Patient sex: F
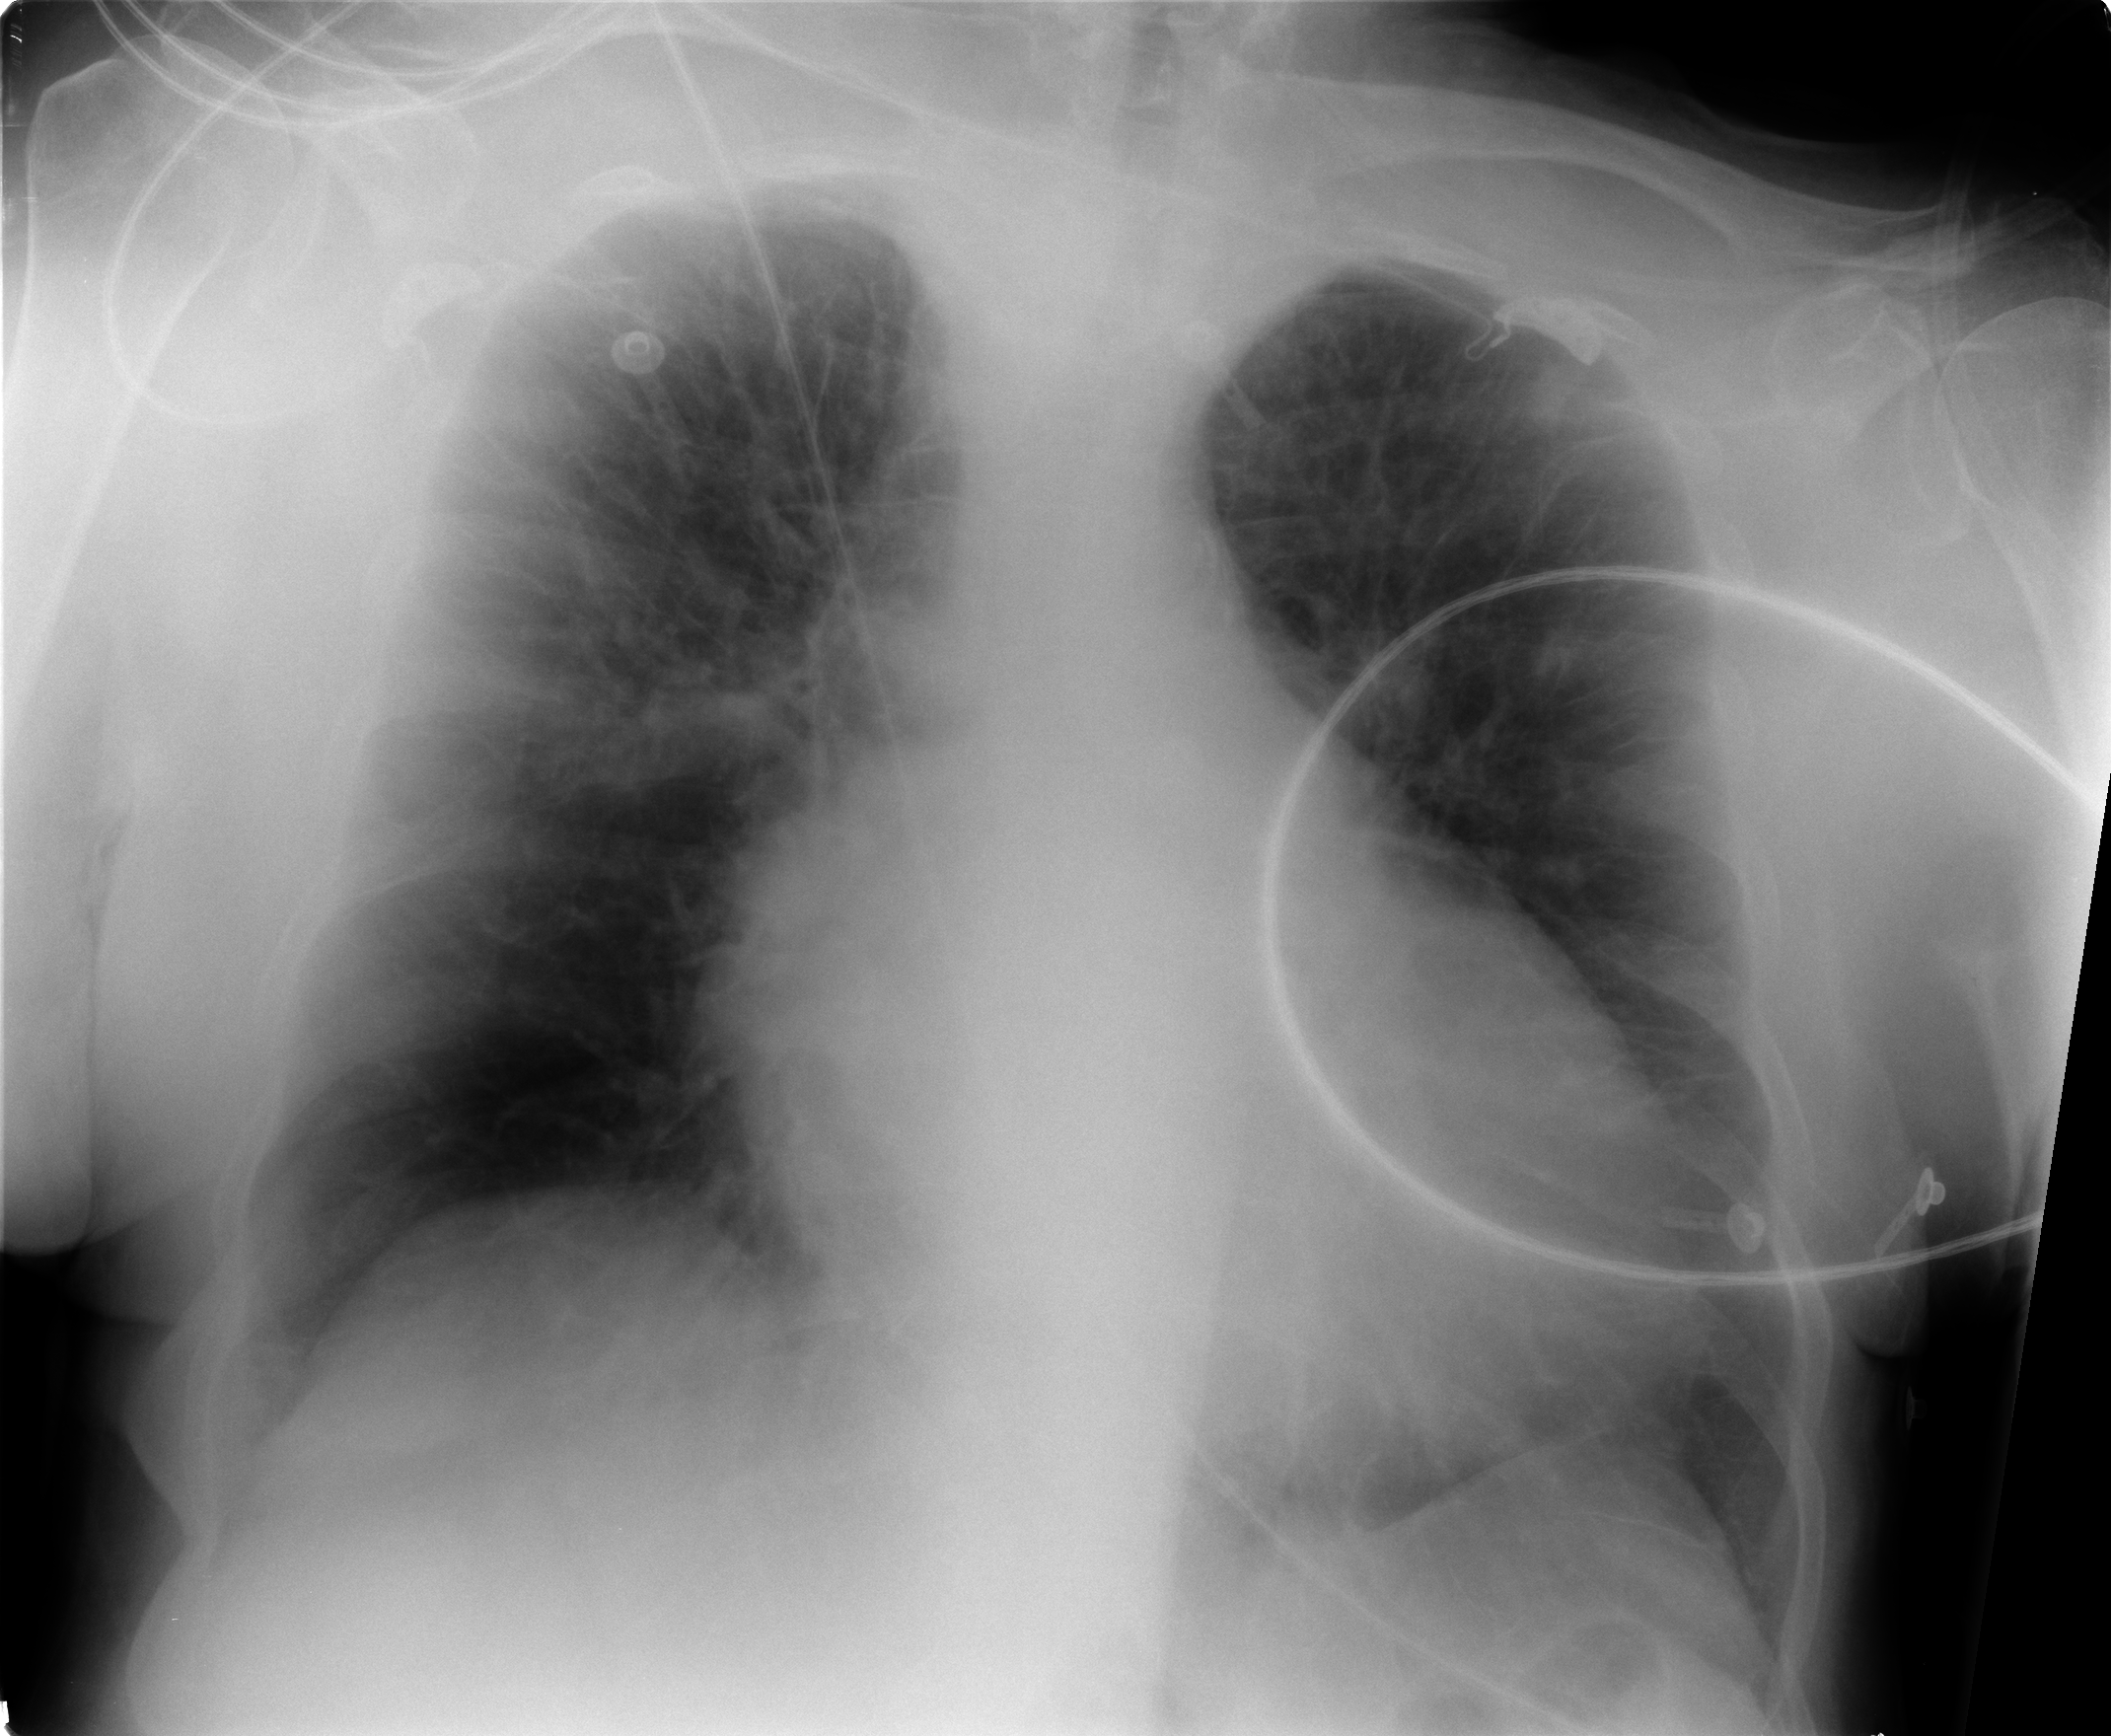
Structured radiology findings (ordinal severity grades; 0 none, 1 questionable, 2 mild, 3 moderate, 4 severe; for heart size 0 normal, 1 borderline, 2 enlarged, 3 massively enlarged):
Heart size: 3
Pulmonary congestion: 3
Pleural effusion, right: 0
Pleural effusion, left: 0
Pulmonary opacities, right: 0
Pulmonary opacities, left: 0
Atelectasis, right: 0
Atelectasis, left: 0